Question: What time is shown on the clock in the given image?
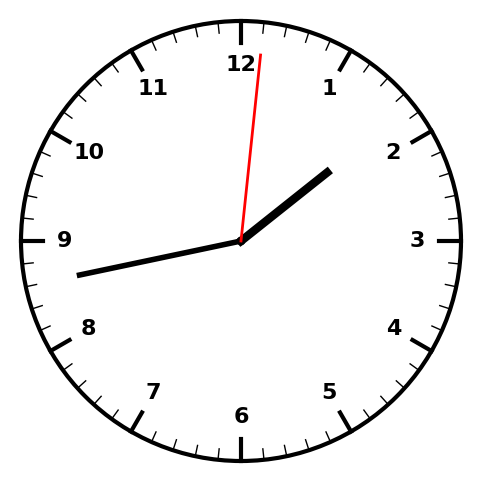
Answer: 01:43:01